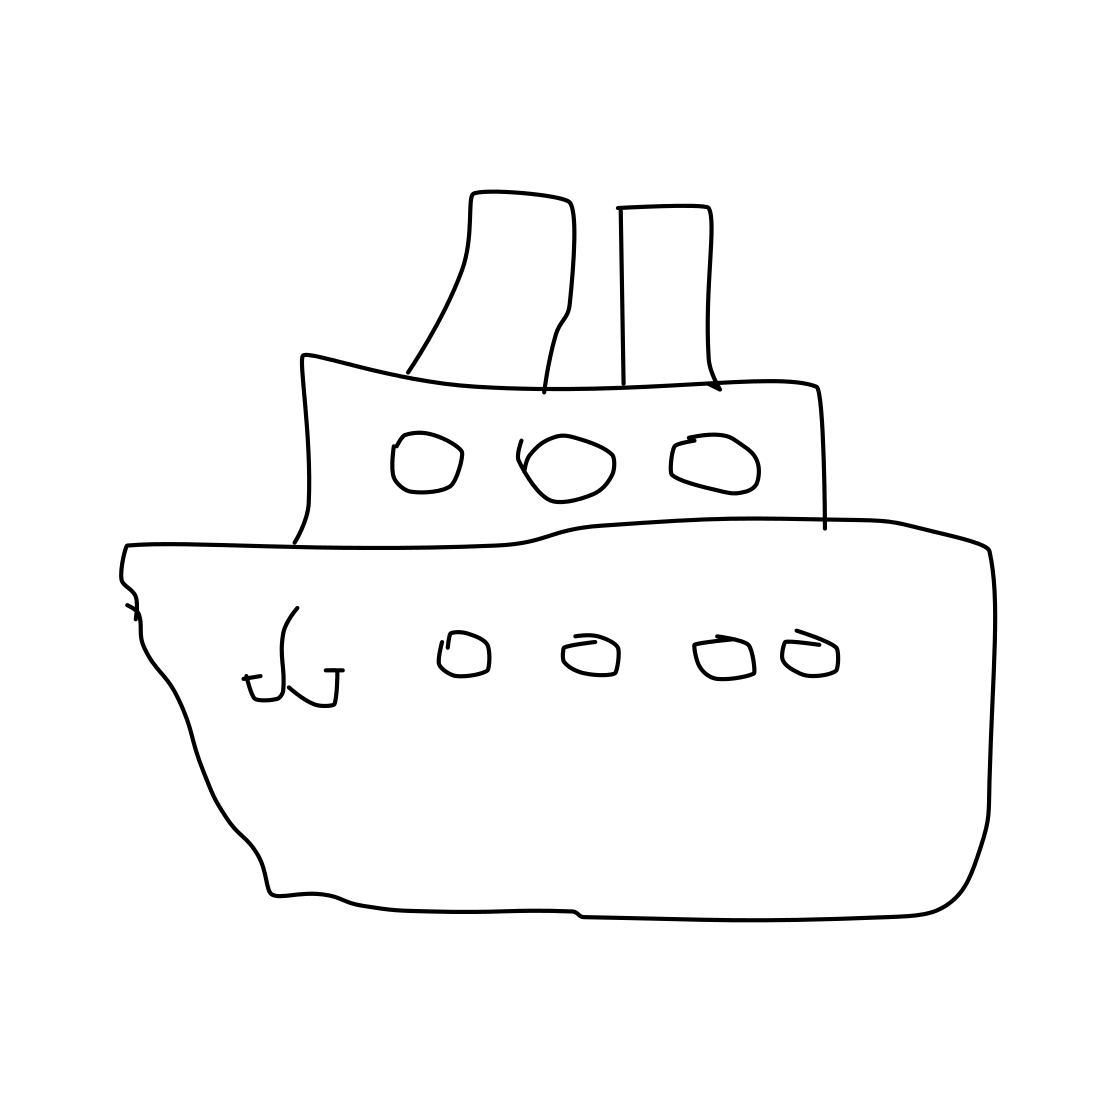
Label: ship